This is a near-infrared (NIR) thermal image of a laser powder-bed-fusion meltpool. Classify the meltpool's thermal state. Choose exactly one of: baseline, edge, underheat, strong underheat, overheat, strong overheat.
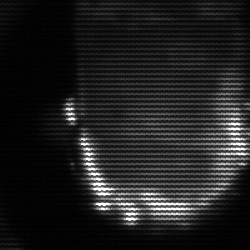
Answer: baseline